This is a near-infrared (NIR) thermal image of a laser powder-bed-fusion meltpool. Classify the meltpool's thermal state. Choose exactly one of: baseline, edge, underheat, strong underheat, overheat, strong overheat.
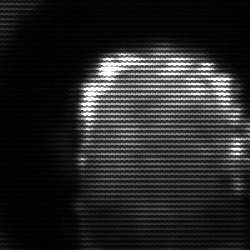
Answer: baseline